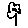
Label: flower